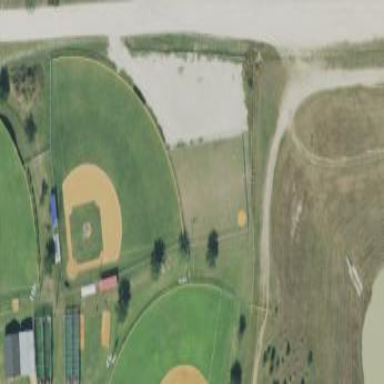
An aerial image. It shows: Grass pitch designated for baseball. The baseball outfield spans 200 feet.